Interaction volume radius: 5 \u00c5
Interaction volume height: 10 \u00c5
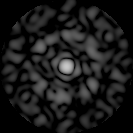
Disorder parameter: 0.8371